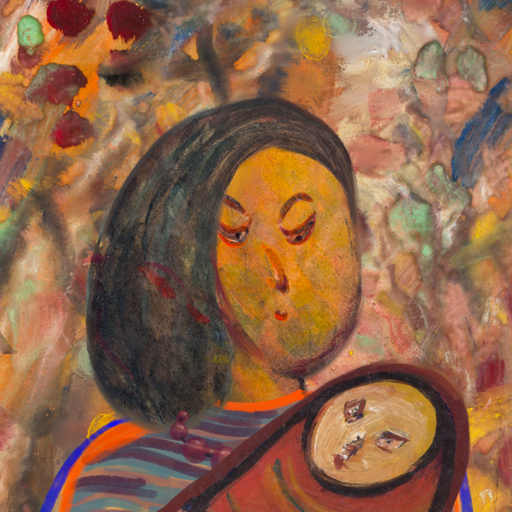
Background: Mother_And_Son_Mother, Head And Neck Side: Gypsy_Mother, Face Side: Hypocrite, Bust: Experience, Hair Side: Gypsy_Mother, Head Accessory: Blank, Second Necklace: Blank, Necklace: Irani_2, Baby: After_Raid_Baby